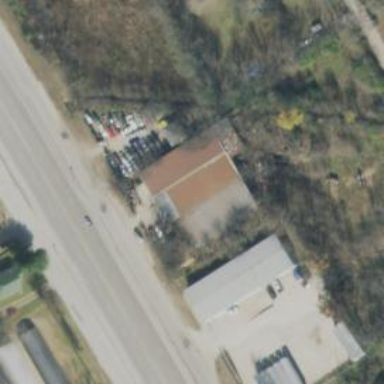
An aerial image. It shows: Warehouse.